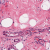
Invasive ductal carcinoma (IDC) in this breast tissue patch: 0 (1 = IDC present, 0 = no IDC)